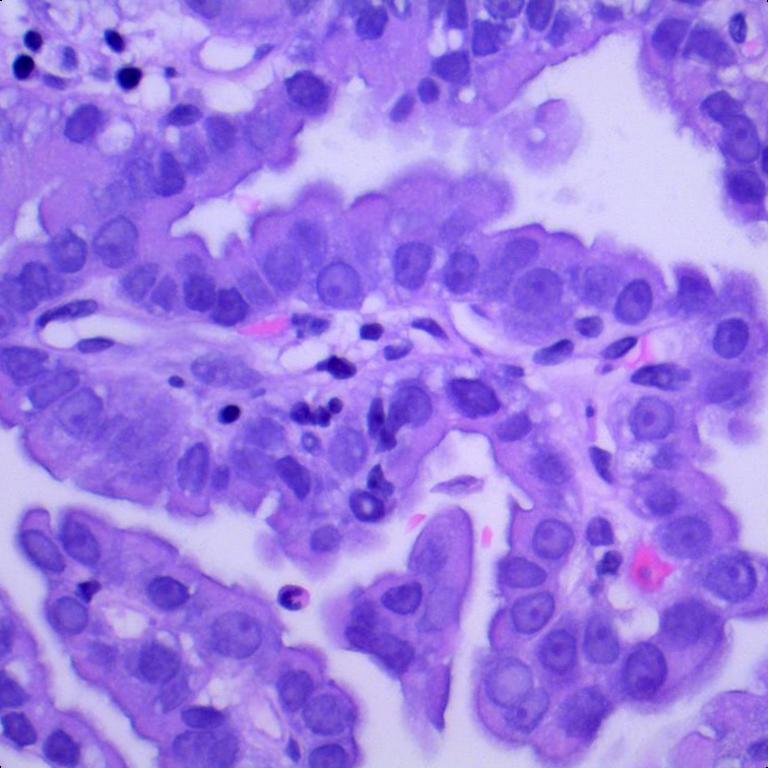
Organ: lung
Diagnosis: adenocarcinomas